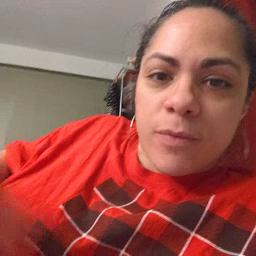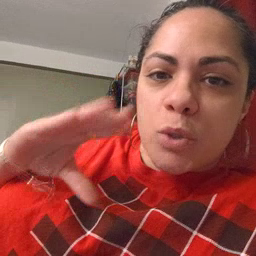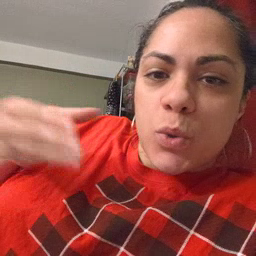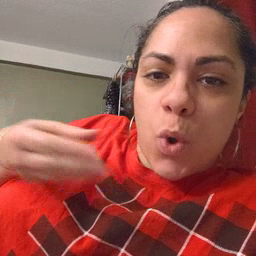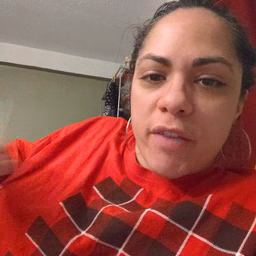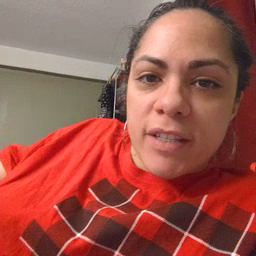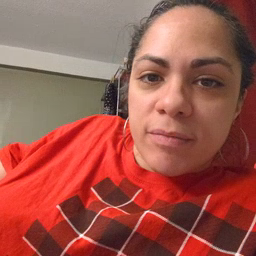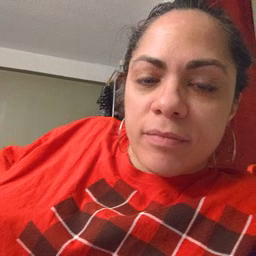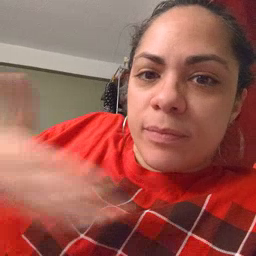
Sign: story